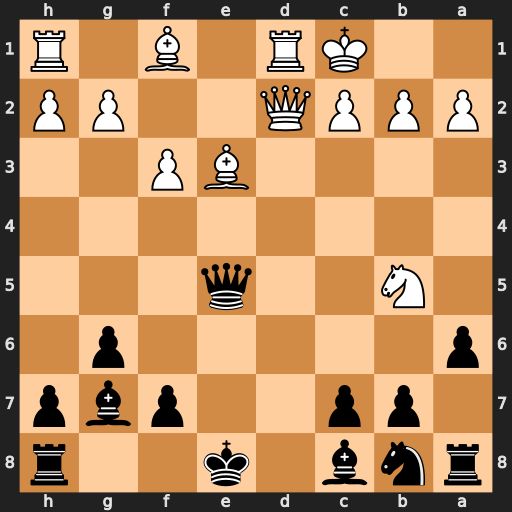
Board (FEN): rnb1k2r/1pp2pbp/p5p1/1N2q3/8/4BP2/PPPQ2PP/2KR1B1R
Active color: b
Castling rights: kq
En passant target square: -
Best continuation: Qxb2#